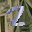
Label: 2